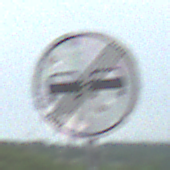
Verkehrszeichen: EndeUeberholverbot
Umgebung: Roofed, Beach
Tageszeit: Midday
Wetter: Overcast
Licht: Natural
Jahreszeit: NotSpecified
Kontrast: LowContrast